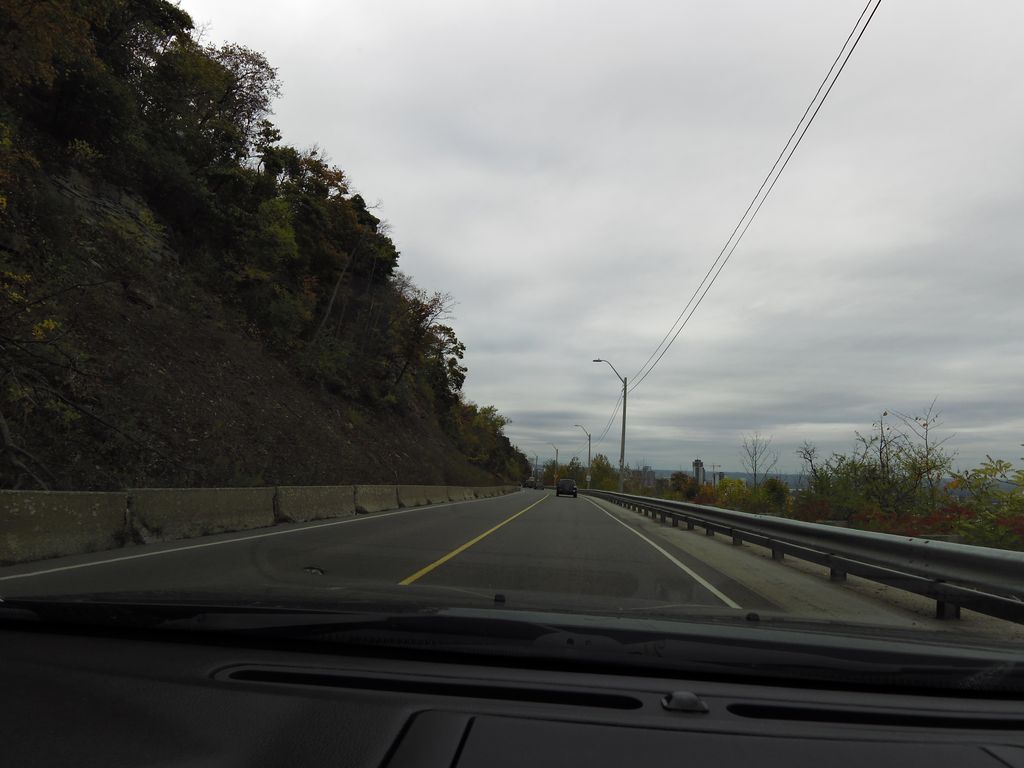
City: hamilton